Field crop: tomato
Growth stage: 1
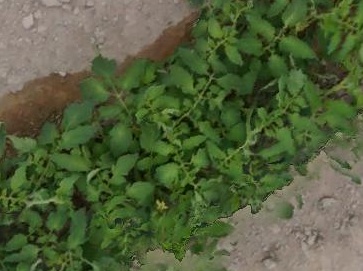
Species: tomato